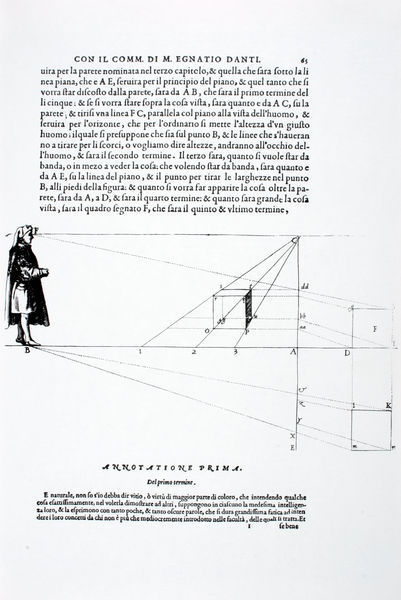
Titel: Le due Regole della Prospettiva practica, Seite 65
Künstler: Jiacomo Barozzi da Vignola
Standort: London
Institution: British Library
Schlagwörter: körper, mann, schatten, weiß, dreieck, frau, hut, licht, raum, schwarz, skizze, zeichnung, blick, masse, kappe, mensch, sehen, bild, herr, auge, figur, mantel, blatt, person, renaissance, schrift, papier, italien, perspektive, studie, grafik, linien, rand, bezug, zahlen, zeigen, striche, betrachter, punkte, narr, buch, strahlen, linie, parallel, druck, schwarzweiss, seite, illustration, text, buchstaben, beschriftung, überschrift, entwurf, darstellung, schema, würfel, buchdruck, buchseite, kursiv, quadrate, quader, blickrichtung, zeichnen, fluchtpunkt, dante, konstruktion, lichtquelle, achsen, schriftstück, geometrie, quadrat, viereck, vierecke, letter, abbildung, beschreibung, erklärung, wissenschaft, schwaz, massstab, traktat, dreidimensional, winkel, latein, kubus, lateinisch, berechnung, mass, mathematik, proportion, rechnung, projektion, anleitung, vermessung, italienisch, blickachse, erläuterung, koordinaten, fokus, konstrukion, sichtachsen, räumlichkeit, druckschrift, größe, entfernung, lehrbuch, bildung, dimension, standpunkt, diagramm, blickwinkel, mante, schaubild, wissen, optik, mathe, blickpunkt, arithmetik, annotatione, annotatione prima, antique, fluchtpunkkt, grundfläche, größenverhältnisse, ignazio danti, konstrukton, recte, seitenfläche, 3d, matik, rfel, blickwinkeö, engatio